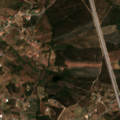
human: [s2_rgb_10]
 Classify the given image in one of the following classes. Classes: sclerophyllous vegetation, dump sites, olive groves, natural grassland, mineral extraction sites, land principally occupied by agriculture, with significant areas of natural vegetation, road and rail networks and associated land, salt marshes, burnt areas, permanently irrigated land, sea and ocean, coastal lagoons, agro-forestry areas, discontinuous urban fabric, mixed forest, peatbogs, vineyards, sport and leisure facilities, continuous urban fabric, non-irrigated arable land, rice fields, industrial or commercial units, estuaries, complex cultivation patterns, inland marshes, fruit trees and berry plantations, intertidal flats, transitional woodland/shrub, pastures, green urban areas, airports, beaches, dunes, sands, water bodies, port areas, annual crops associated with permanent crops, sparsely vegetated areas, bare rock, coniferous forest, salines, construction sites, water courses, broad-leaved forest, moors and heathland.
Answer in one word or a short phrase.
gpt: discontinuous urban fabric, annual crops associated with permanent crops, complex cultivation patterns, broad-leaved forest, transitional woodland/shrub